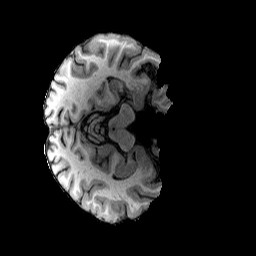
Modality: T1w
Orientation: axial
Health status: healthy